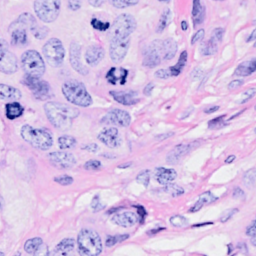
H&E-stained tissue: Breast